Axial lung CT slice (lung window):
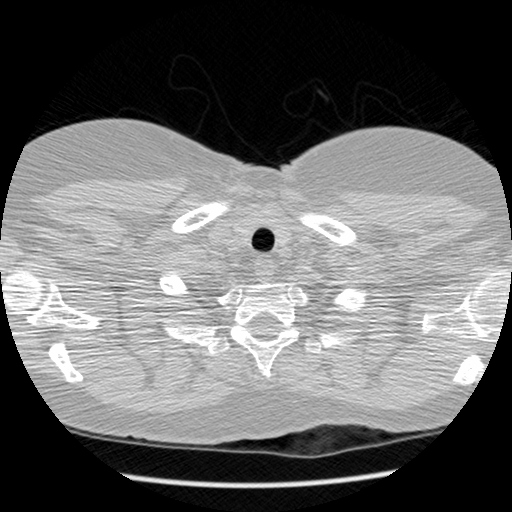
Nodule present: no